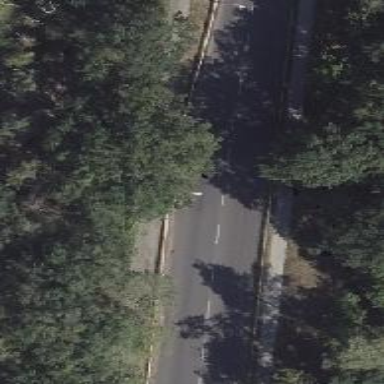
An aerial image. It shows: Secondary road with asphalt surface and lane markings. There are sidewalks on both sides.